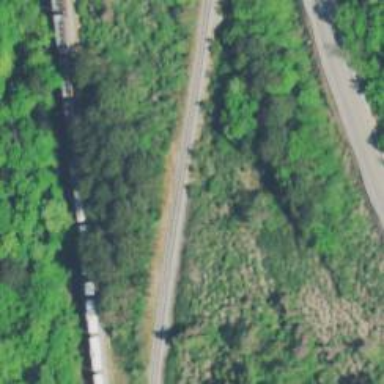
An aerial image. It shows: Rail spur for car storage on the railway.